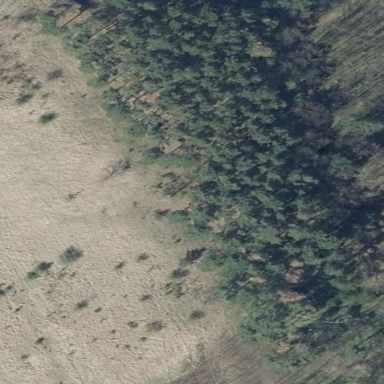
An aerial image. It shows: Mixed leaf-type forest area.